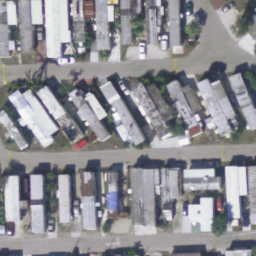
Label: residential